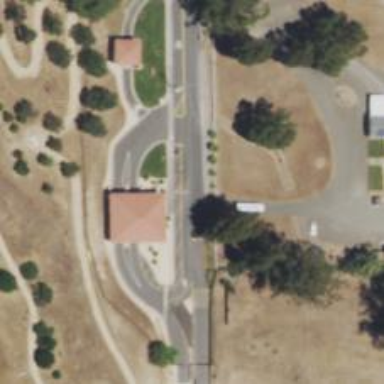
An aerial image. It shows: Tertiary road with sidewalk on the left.